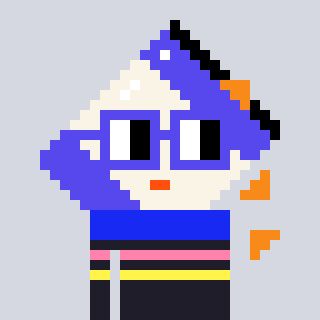
a pixel art character with square blue glasses, a chips-shaped head and a grayscale-colored body on a cool background